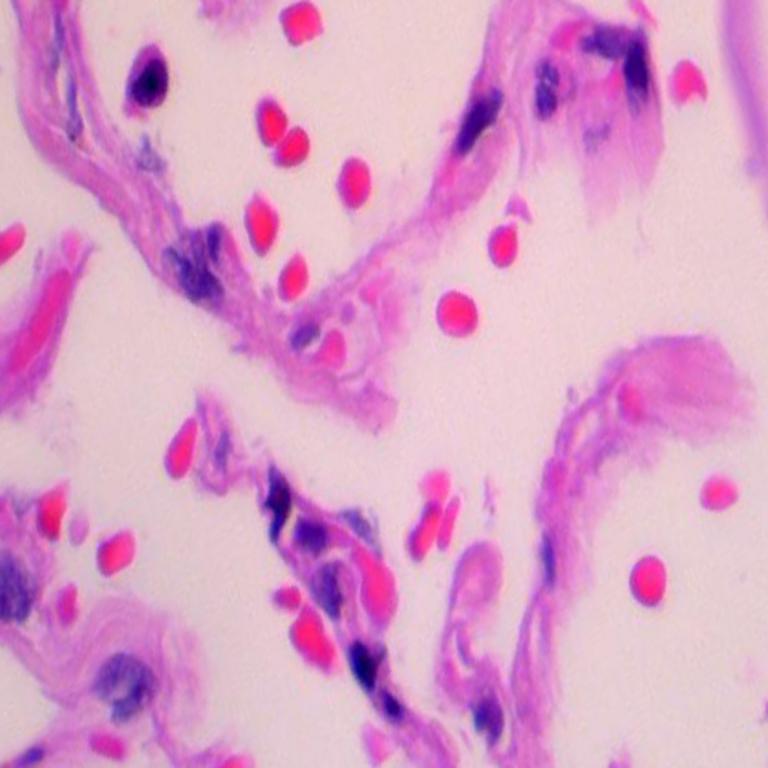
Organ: lung
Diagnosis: benign